Field crop: tomato
Growth stage: 2
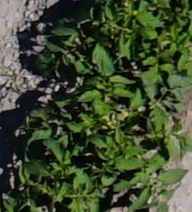
Species: tomato